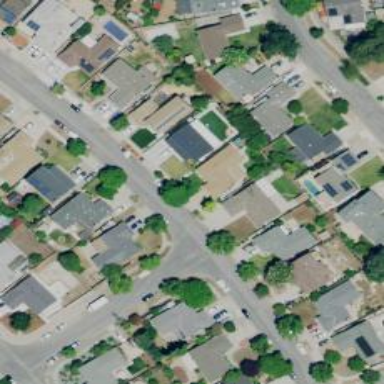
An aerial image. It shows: Residential area with homes lining the residential road.